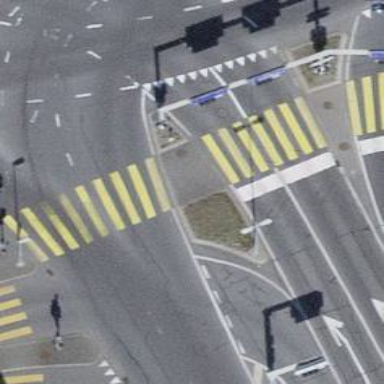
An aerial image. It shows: Traffic calming island.